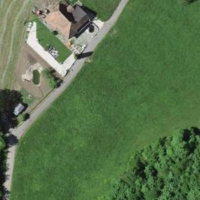
EUNIS habitat code: 25
Species observed at this site:
Cardamine heptaphylla